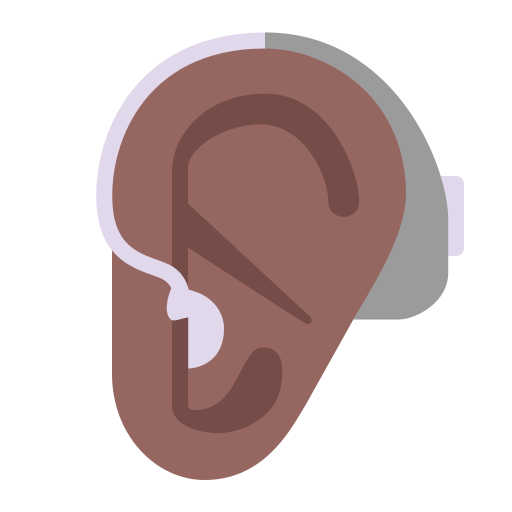
ear with hearing aid flat  dark